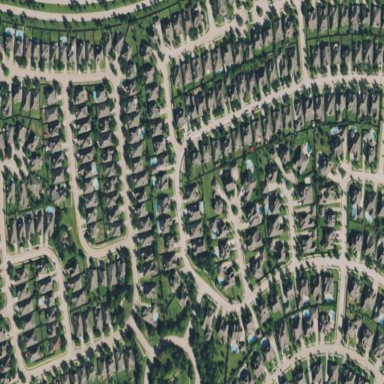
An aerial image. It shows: Residential area within neighborhood.